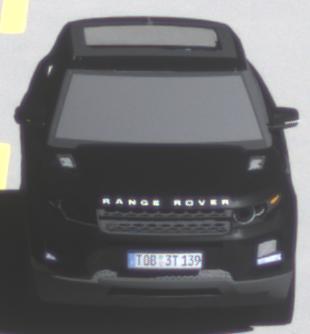
Make: Land Rover
Model: Range Rover Evoque 2.0 Si4
Detailed model: Range Rover Evoque (I)
Model produced from: 2011/08
Model produced until: 2013/11
Doors: 5
Color: black
Road condition: dry road
Daytime: midday
Contrast: high contrast